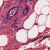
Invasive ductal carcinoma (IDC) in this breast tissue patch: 0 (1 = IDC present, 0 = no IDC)